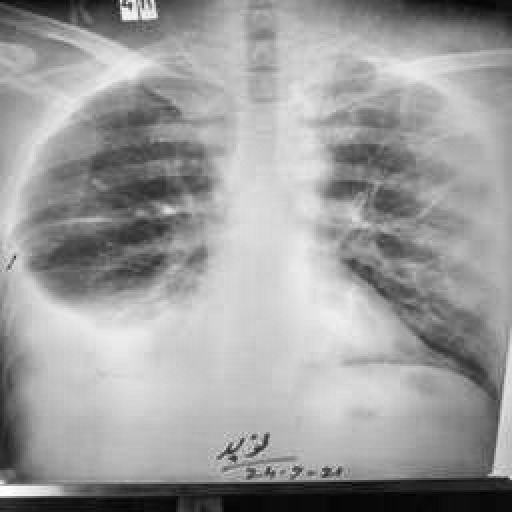
Finding: TUBERCULOSIS